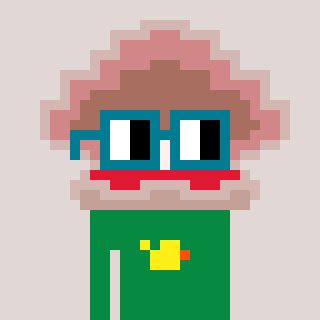
a pixel art character with square dark green glasses, a oyster-shaped head and a green-colored body on a warm background